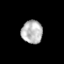
Tissue: prostate
Cell type: T cells
Senescence score: 0.3464
Nuclear area (px): 472
Mean DAPI intensity: 186.057